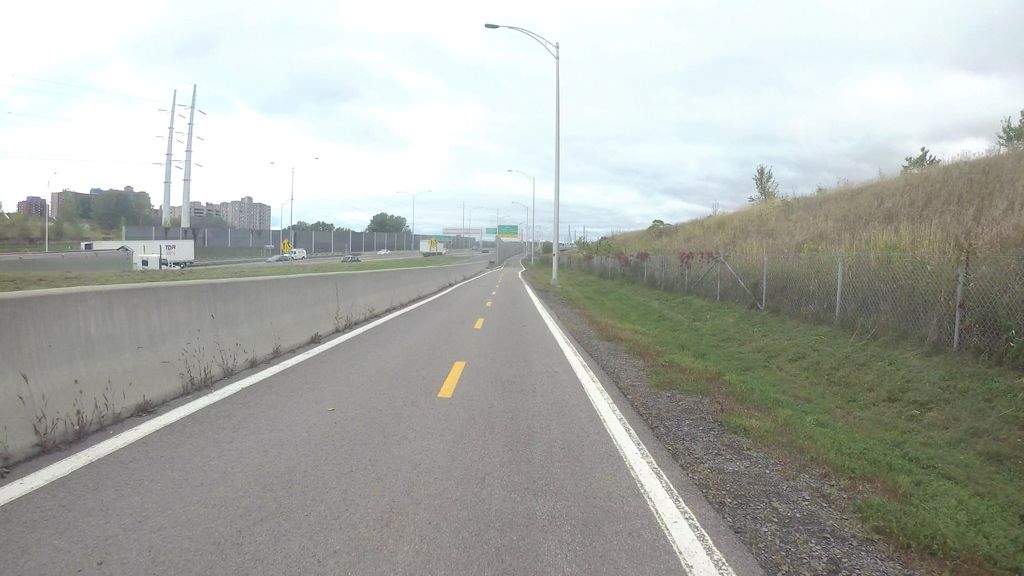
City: montreal